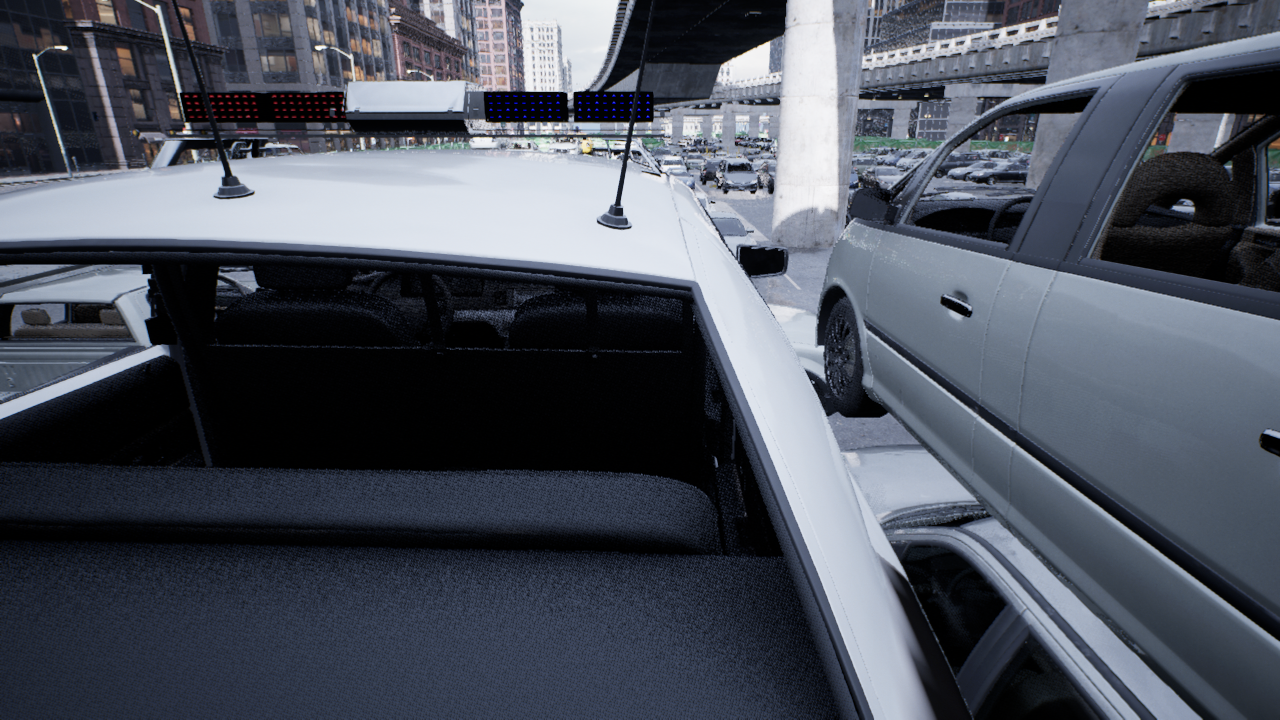
Venue: arterial
Lighting: overcast
Vehicle rig: pickup